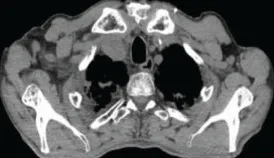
(B) Pararectal metastasis from thymoma at CT.
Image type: radiology (ct)